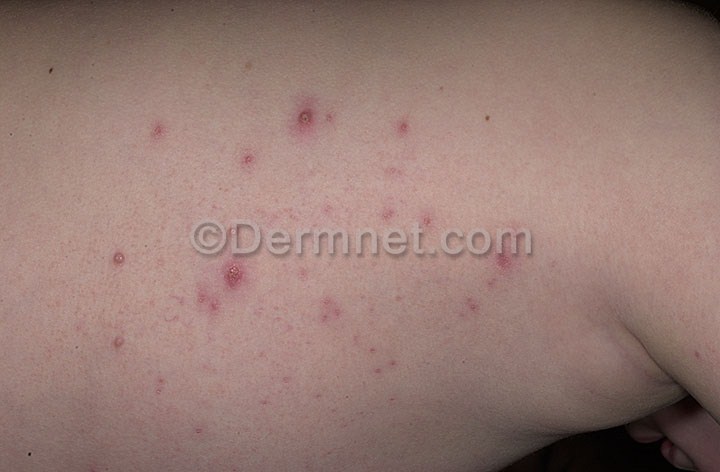
Disease: Herpes HPV and other STDs Photos